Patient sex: F
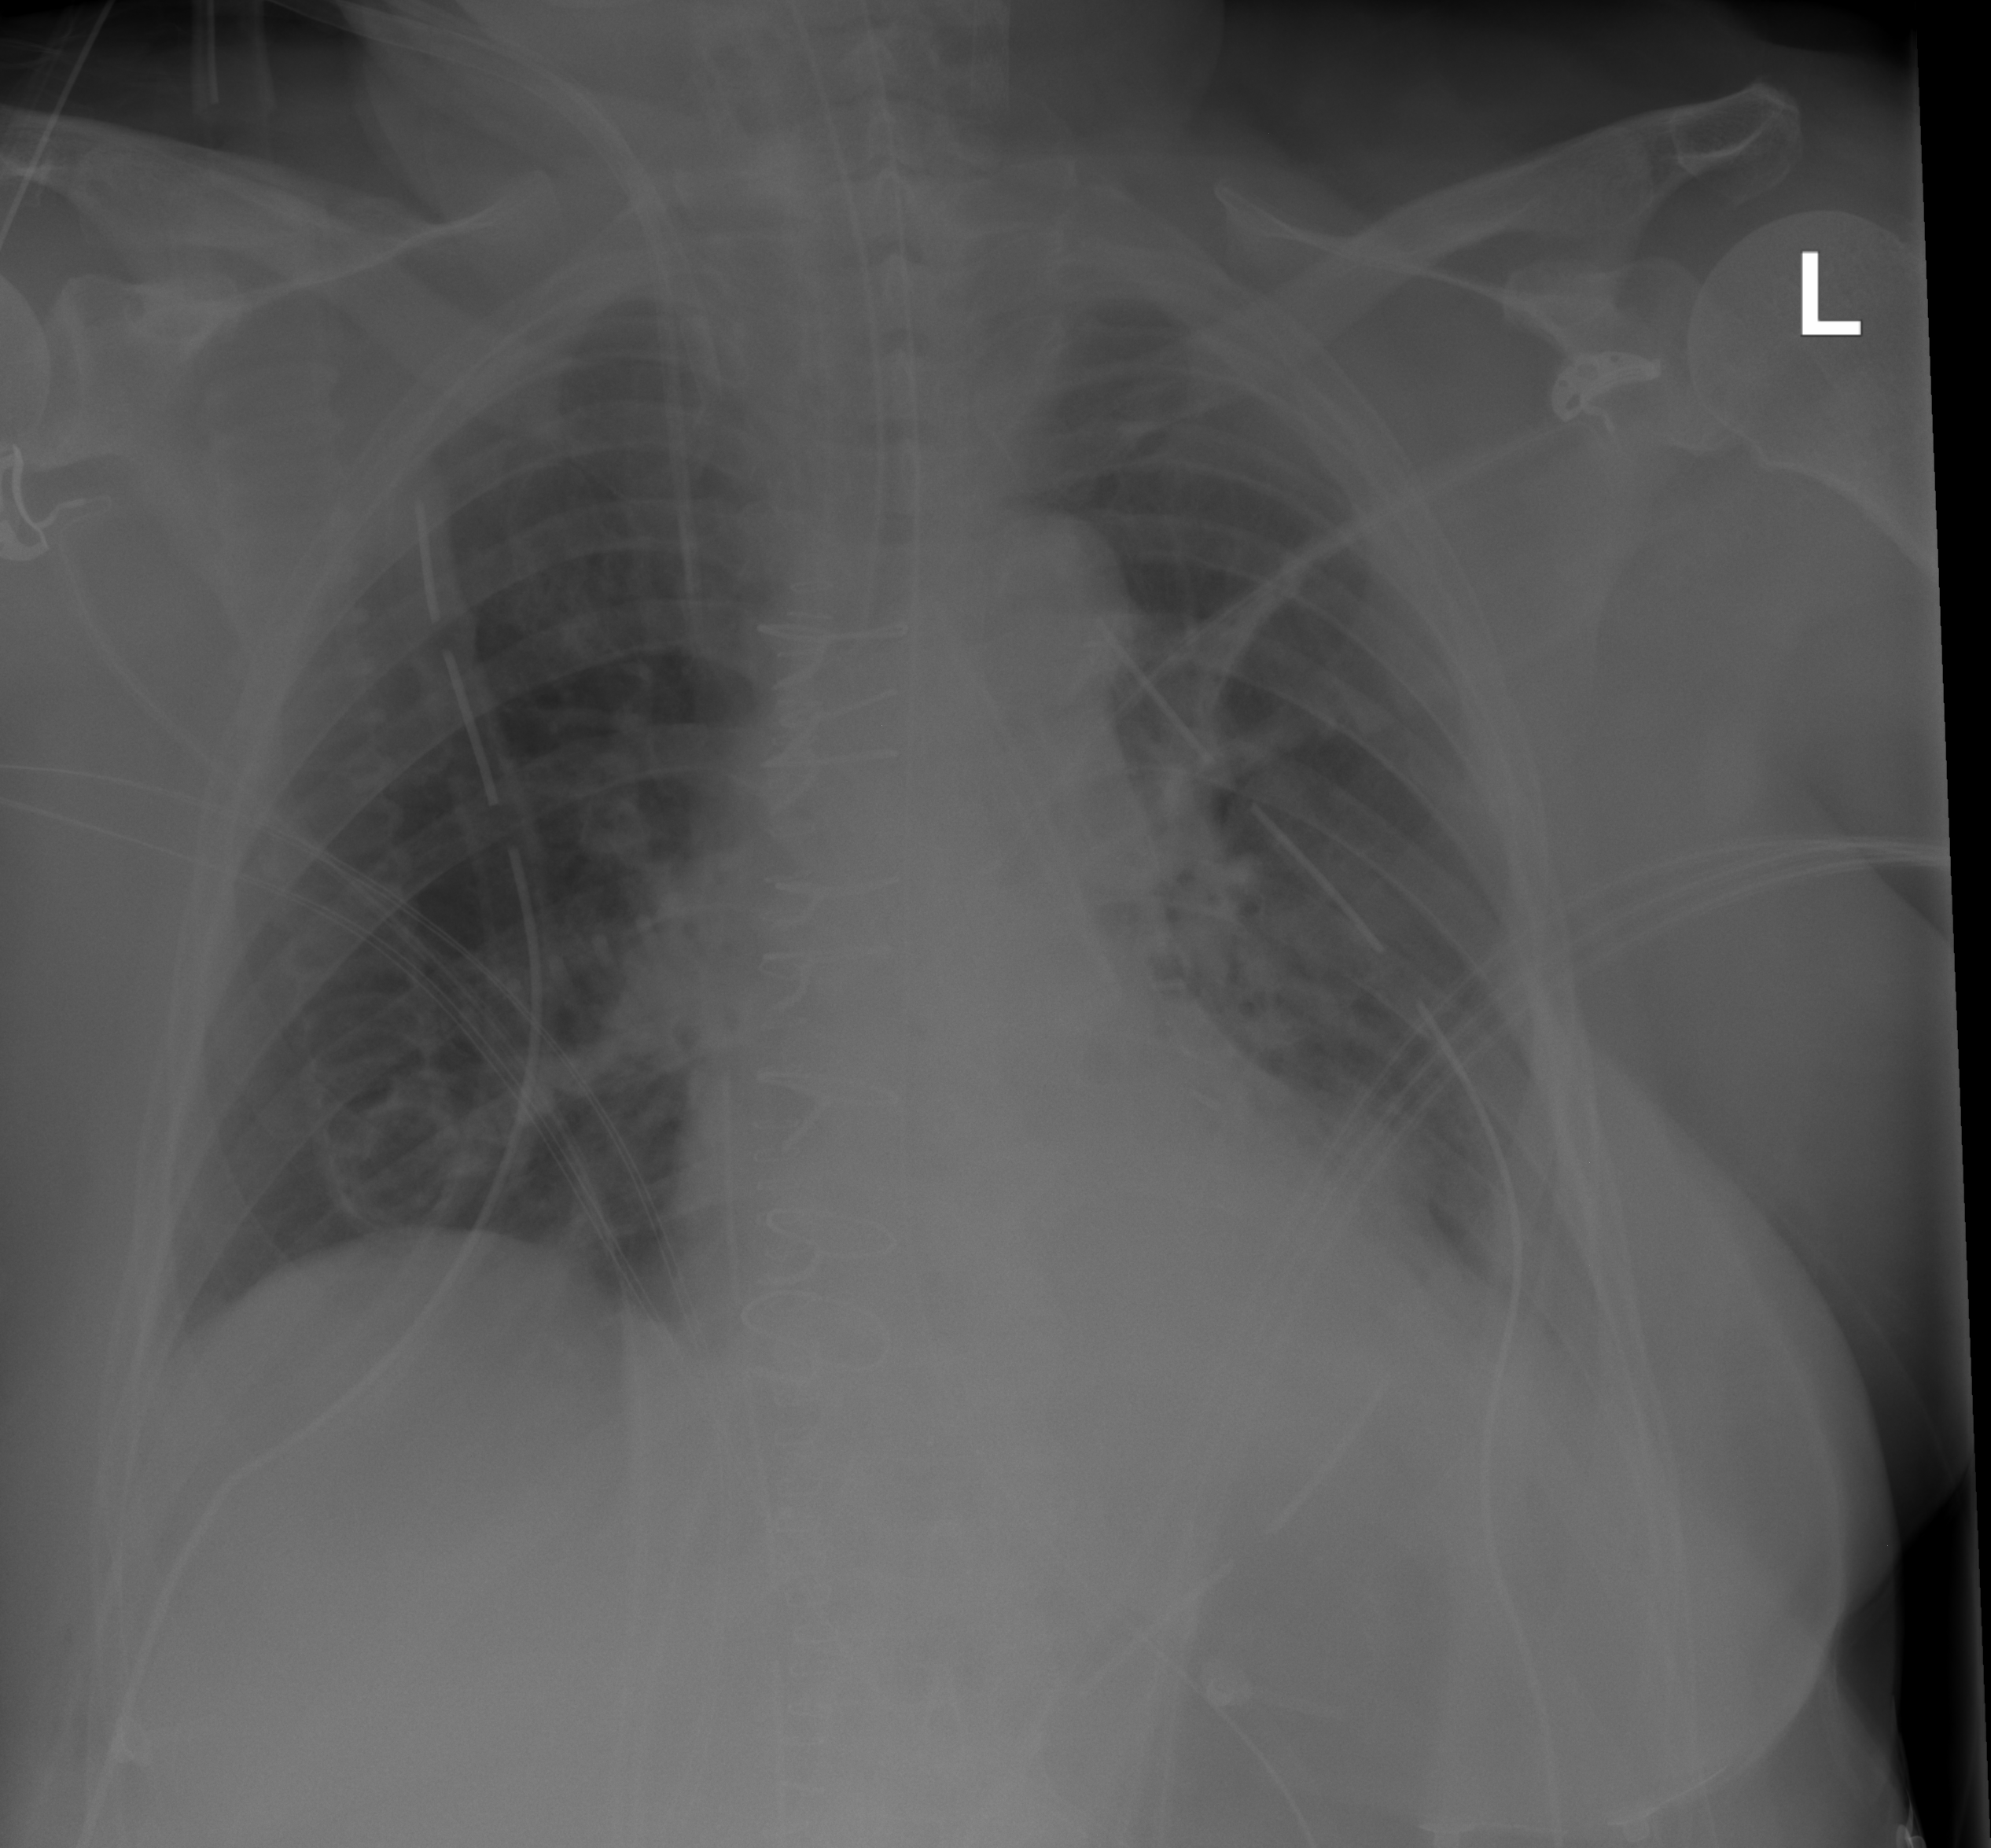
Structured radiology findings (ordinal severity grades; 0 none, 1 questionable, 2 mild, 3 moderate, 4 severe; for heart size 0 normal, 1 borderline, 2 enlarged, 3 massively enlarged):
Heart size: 0
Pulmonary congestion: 2
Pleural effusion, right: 0
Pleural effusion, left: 2
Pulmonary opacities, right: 0
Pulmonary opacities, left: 0
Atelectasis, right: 0
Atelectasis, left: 0